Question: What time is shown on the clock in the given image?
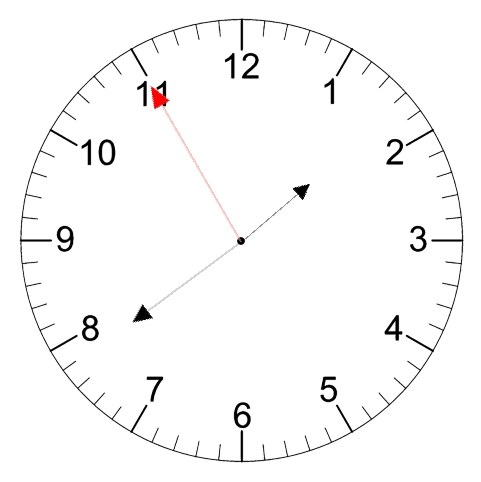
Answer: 01:38:55